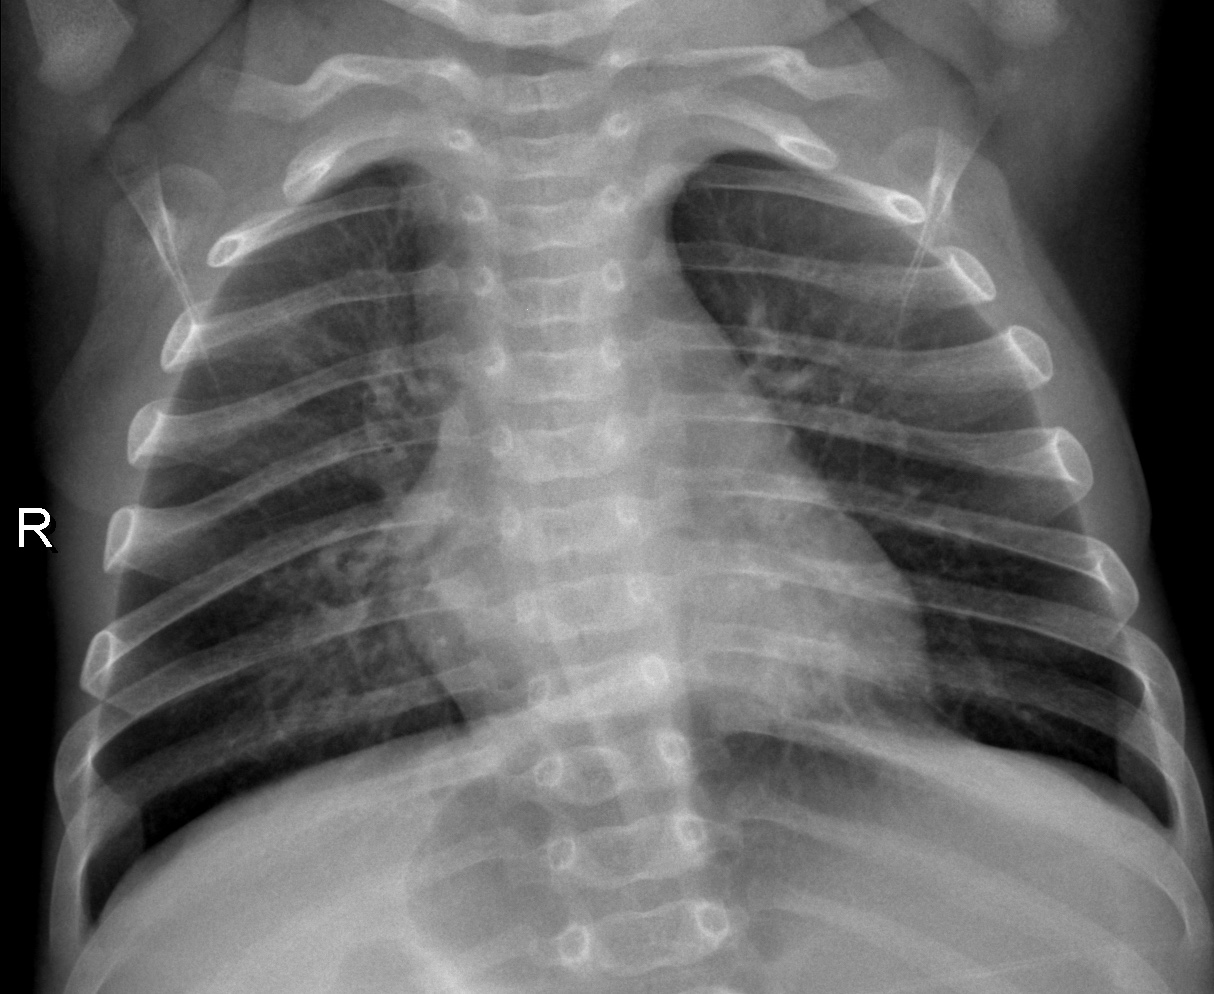
Diagnosis: NORMAL